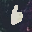
Label: 6